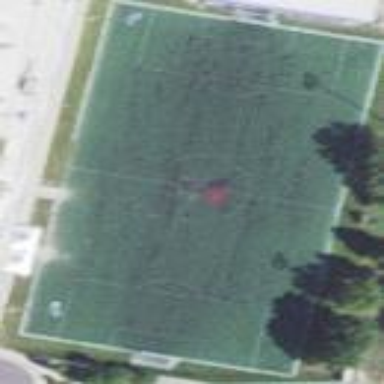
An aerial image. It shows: Artificial turf soccer pitch for leisure sport activities.